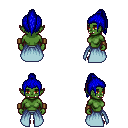
a pixel art fantasy rpg character, female body template, orc, green skin, overskirt, teal pants, blue long topknot hairstyle, leather bracers, four views (front, back, left, right), 2x2 character sprite sheet, small pixel art, hard edges, no anti-aliasing